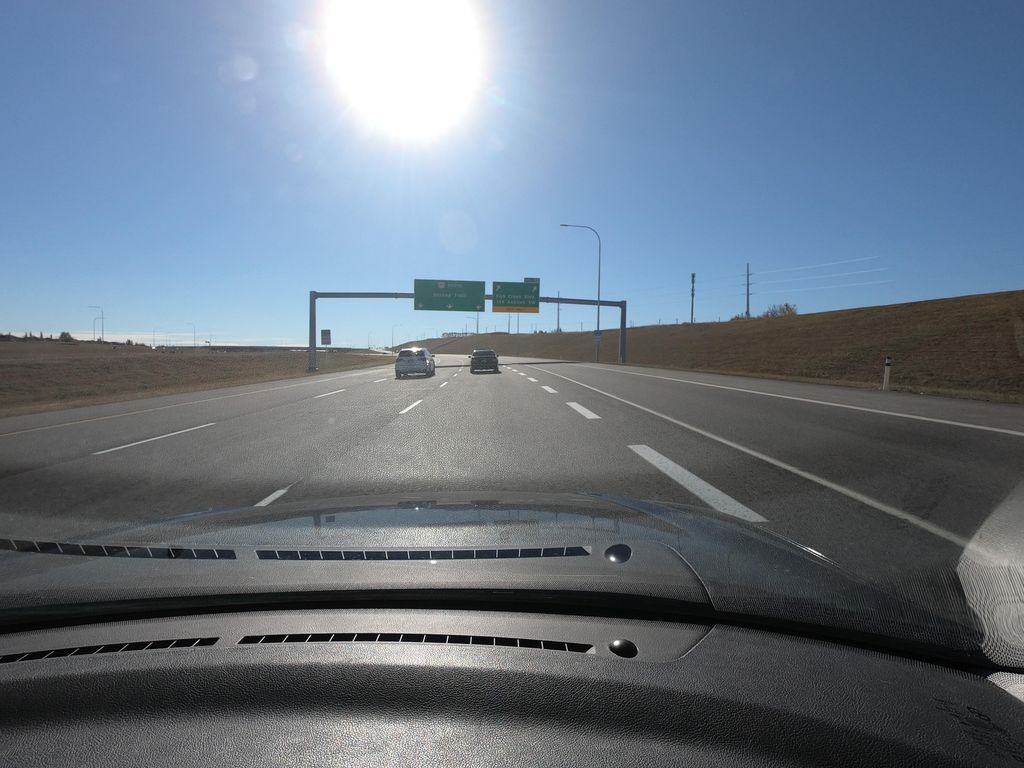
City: calgary